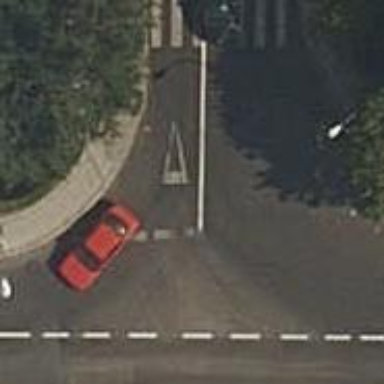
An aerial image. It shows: Road with "give way" sign.